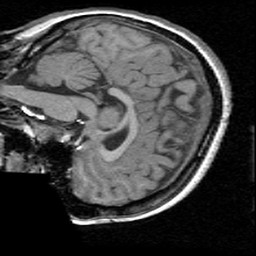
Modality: T1w
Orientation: sagittal
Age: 25
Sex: female